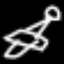
Label: airplane